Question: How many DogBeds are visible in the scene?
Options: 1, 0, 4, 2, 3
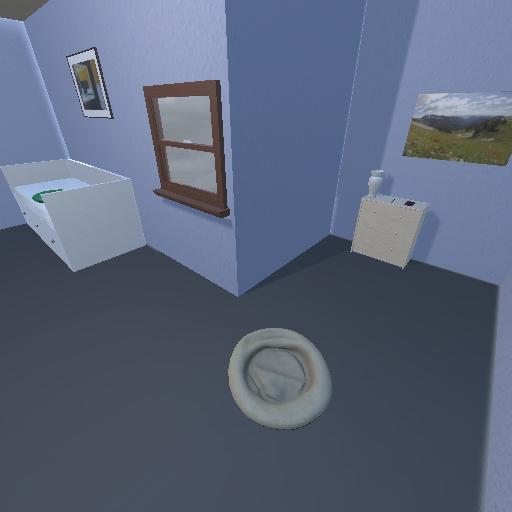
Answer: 1